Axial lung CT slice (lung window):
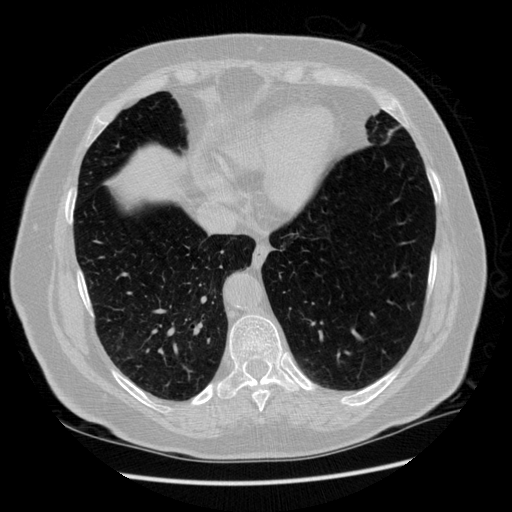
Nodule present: no